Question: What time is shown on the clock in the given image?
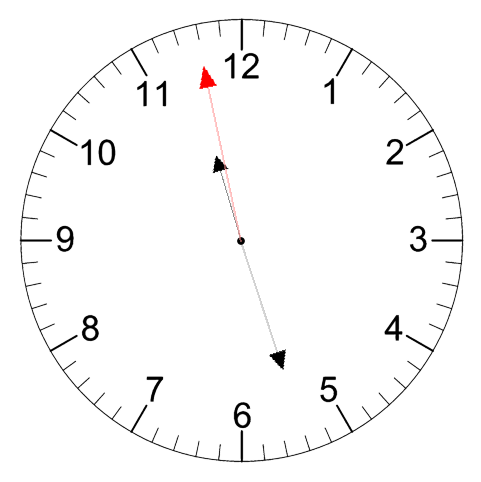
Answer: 11:26:58